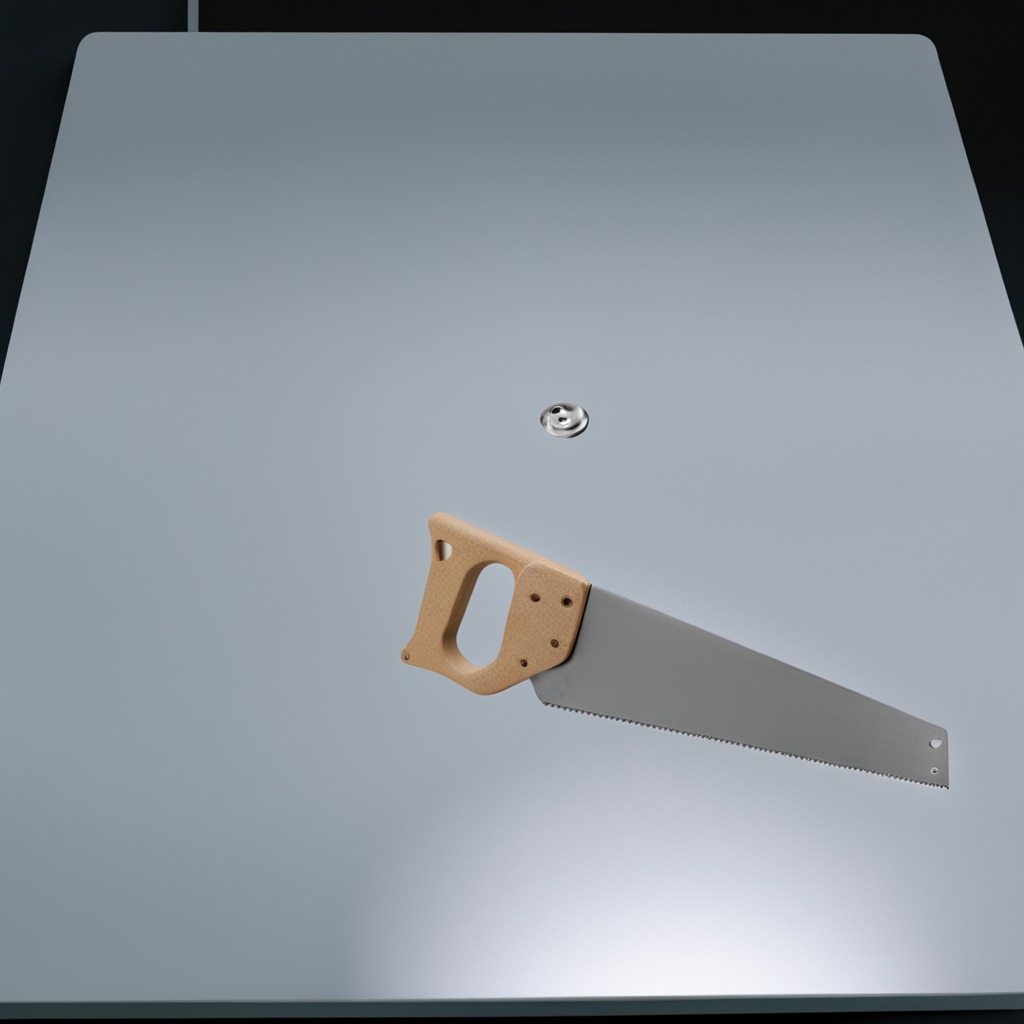
A metal saw lies on a clean empty table in a railway signal maintenance room lit by harsh overhead fluorescents.